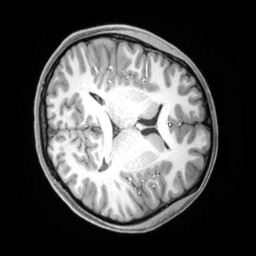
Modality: T1w
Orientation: axial
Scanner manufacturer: siemens
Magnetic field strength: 3 T
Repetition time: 2.5 s
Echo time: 0.00218 s